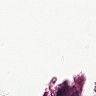
Metastatic tissue present: no